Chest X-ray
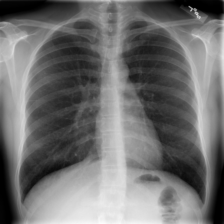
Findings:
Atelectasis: negative
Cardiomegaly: negative
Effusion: negative
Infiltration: negative
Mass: negative
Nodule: positive
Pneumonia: negative
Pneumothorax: negative
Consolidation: negative
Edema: negative
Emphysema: negative
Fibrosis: negative
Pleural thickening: negative
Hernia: negative